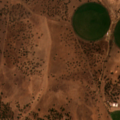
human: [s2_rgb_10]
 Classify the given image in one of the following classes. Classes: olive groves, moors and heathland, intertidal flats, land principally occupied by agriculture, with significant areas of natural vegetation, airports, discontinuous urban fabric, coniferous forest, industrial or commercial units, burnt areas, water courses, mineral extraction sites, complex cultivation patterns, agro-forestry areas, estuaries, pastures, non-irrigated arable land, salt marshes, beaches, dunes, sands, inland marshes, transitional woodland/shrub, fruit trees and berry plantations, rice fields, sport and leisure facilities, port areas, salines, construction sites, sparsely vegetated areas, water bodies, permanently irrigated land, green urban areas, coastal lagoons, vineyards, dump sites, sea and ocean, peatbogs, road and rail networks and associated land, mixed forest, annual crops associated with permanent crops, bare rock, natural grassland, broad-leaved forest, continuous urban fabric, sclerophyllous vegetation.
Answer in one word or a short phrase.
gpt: non-irrigated arable land, permanently irrigated land, pastures, agro-forestry areas